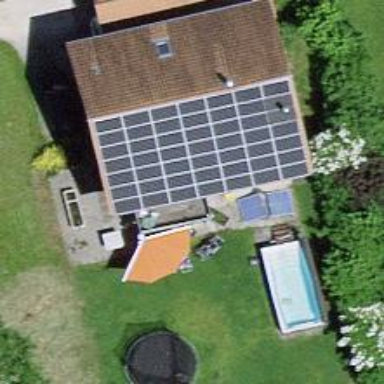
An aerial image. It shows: Solar photovoltaic panel generator.